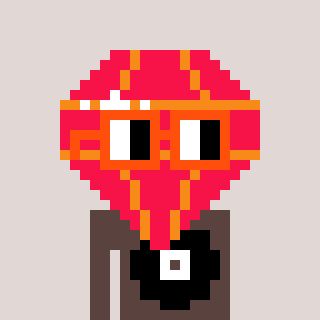
a pixel art character with square orange glasses, a red diamond-shaped head and a darkbrown-colored body on a warm background